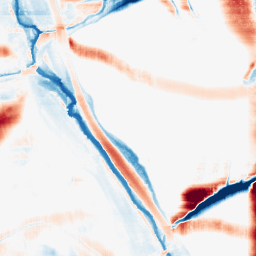
Category: morphological
Decomposition family: morphological_rect
Decomposition parameters: operation: average
width: 50
height: 20
Upsampling method: edge_directed
Upsampling parameters: scale: 2
Upsampling scale: 2